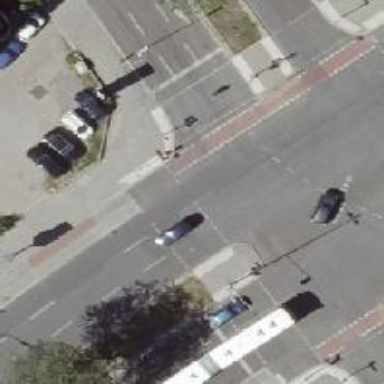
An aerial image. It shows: Crossing with traffic signals.